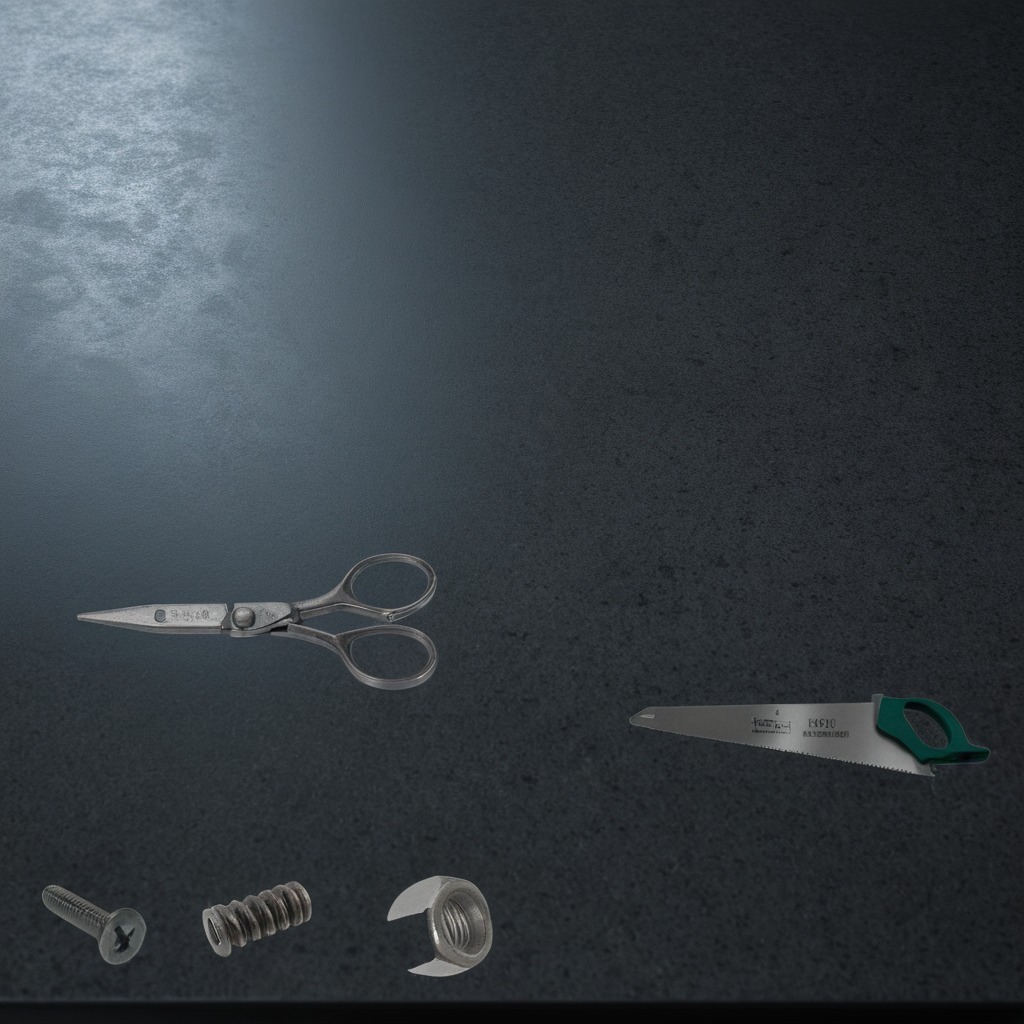
A metal machine screw, a coiled metal spring, a handheld metal saw, a metal nut, and a pair of scissors are lying on the clean granite table inside a workshop at night.